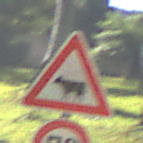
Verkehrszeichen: ViehtriebRechts
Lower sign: Geschwindigkeit70
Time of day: MorningAfternoon
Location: Outdoor (Nature)
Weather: Clear
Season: NotSpecified
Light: Natural